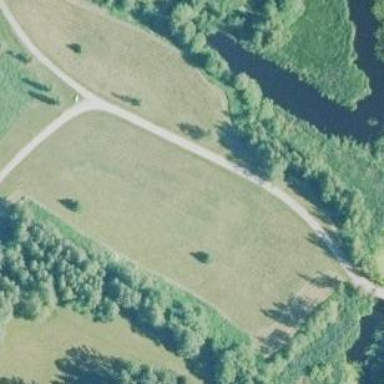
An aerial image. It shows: Park.